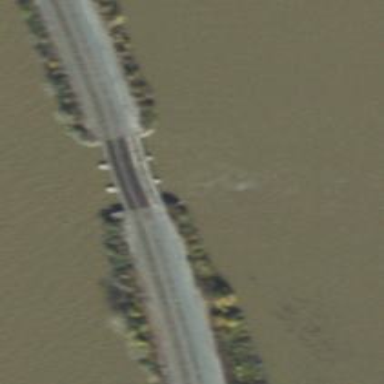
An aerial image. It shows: Bridge over railway line.